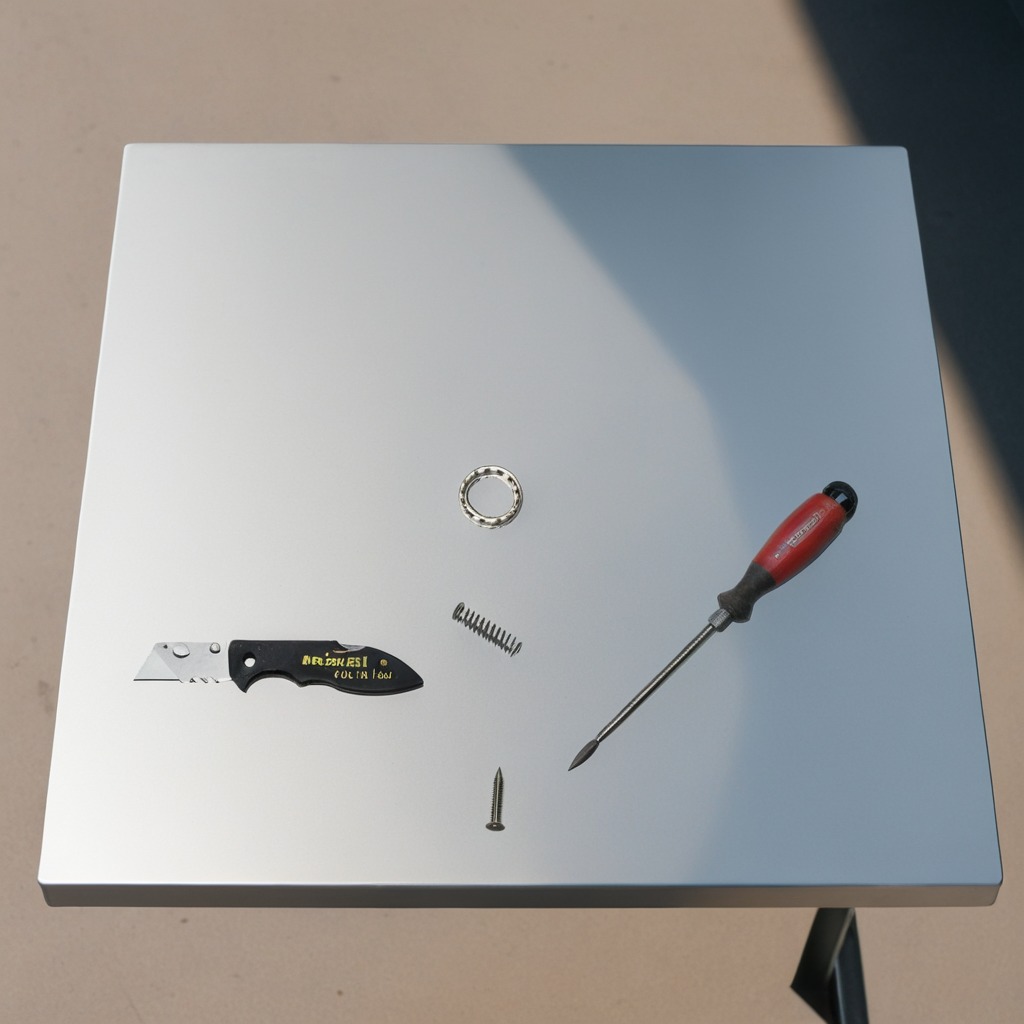
A metal ball bearing, a utility knife, an iron nail, a coiled metal spring, and a screwdriver are lying on the utility table.